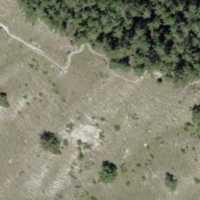
EUNIS habitat code: 32
Species observed at this site:
Juniperus communis